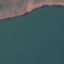
Label: SeaLake